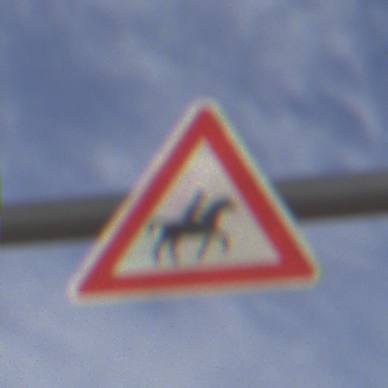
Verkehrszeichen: ReiterLinks
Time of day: MorningAfternoon
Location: Outdoor (Suburban)
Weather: PartlyCloudy
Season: NotSpecified
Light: Natural